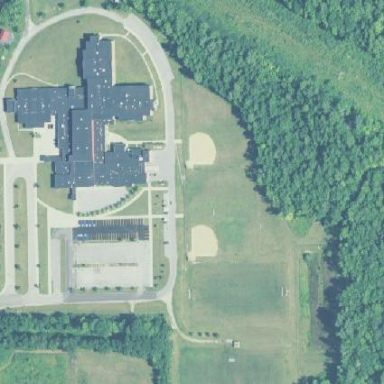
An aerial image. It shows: School.